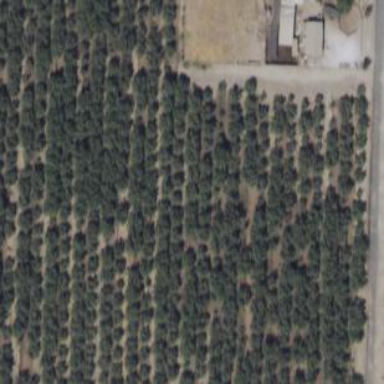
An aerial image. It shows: Orchard primarily used for native pasture crops.